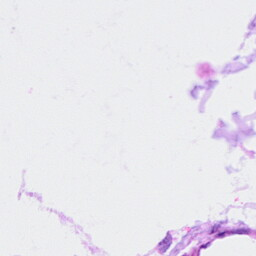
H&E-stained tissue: Ovarian